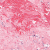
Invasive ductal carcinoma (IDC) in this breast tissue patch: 0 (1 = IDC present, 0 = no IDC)